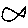
Label: fish